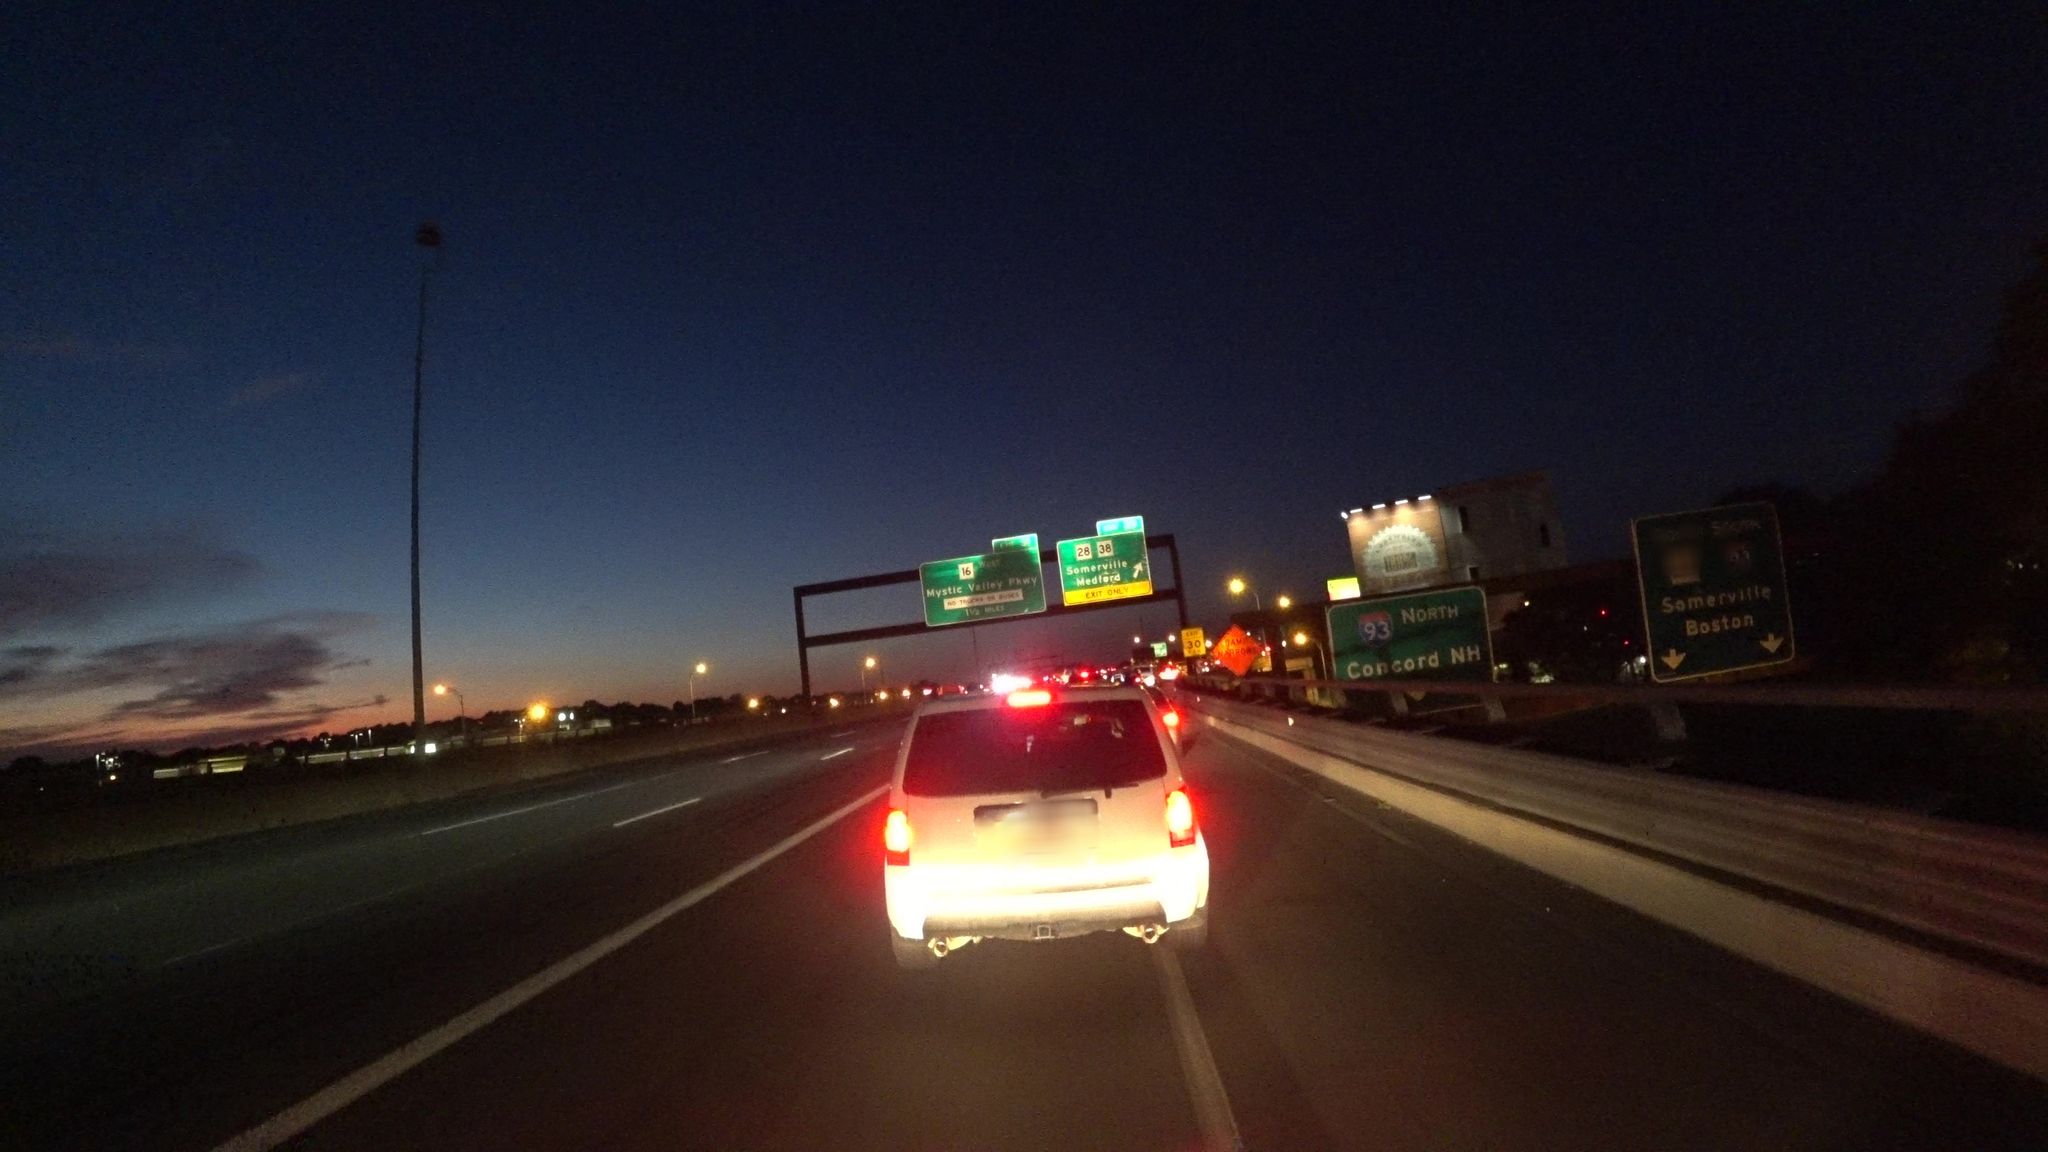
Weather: clear
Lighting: dusk/dawn
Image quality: good
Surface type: driving surface
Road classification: motorway_link
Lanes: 1
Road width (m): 15.2
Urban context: urban centre
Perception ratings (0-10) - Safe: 2.73, Lively: 2.33, Beautiful: 1.31, Boring: 0.58, Depressing: 4.54, Wealthy: 3.16